Question: I am using a database that was created in a SMO DW in Azure from a PostgreSQL database. There are column in some of the tables that are arrays. I would like to unnest these columns to be able to use them but can not seem to find a way to do this. Any help would be ideal?

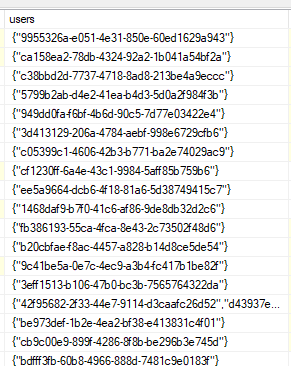
Answer: Those almost look like JSON arrays with <URL>
So if you switch the curly brackets '{}' to square brackets '[]', then you can unnest them with 'OPENJSON'.
> '''
create table Your_Table (
users varchar(100)
);
insert into Your_Table (users) values
('{"3F2504E0-4F89-11D3-9A0C-0305E82C3301"}'),
('{"6F9619FF-8B86-D011-B42D-00C04FC964FF","0E984725-C51C-4BF4-9960-E1C80E27ABA0"}')
'''
> '''
SELECT TRY_CONVERT(uniqueidentifier, j.value) as user_guid
FROM Your_Table
CROSS APPLY OPENJSON(TRANSLATE(users,'{}','[]')) j
'''
>
| user_guid |
| --------- |
| 3f2504e0-4f89-11d3-9a0c-0305e82c3301 |
| 6f9619ff-8b86-d011-b42d-00c04fc964ff |
| 0e984725-c51c-4bf4-9960-e1c80e27aba0 |
Test on <URL>